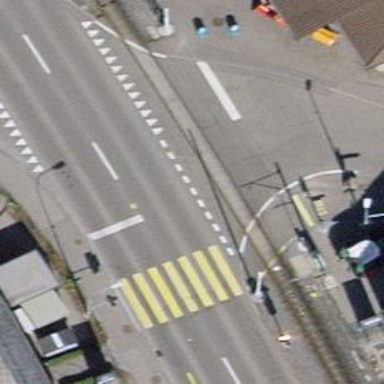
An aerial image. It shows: Level crossing with barriers.